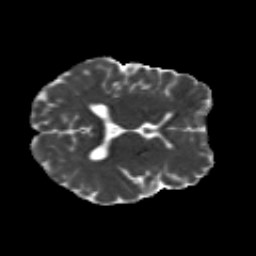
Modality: MD
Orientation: axial
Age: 21
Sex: female
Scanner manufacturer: siemens
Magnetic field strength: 3 T
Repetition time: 8.8 s
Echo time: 0.085 s